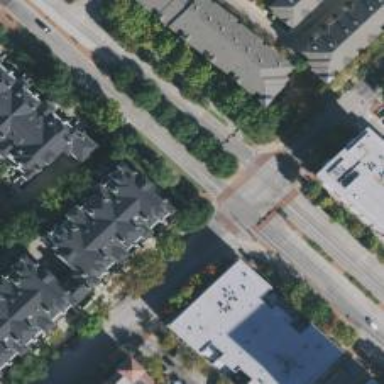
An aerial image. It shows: Tertiary road with separate sidewalk.